Interaction volume radius: 5 \u00c5
Interaction volume height: 15 \u00c5
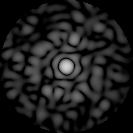
Disorder parameter: 0.8331